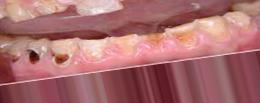
Condition: Caries